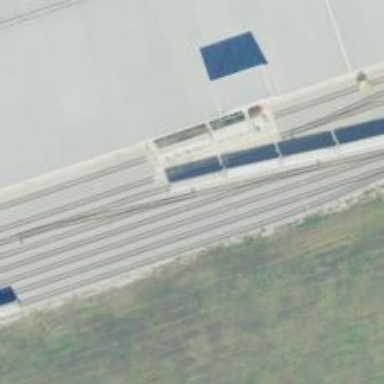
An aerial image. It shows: Railway spur service.